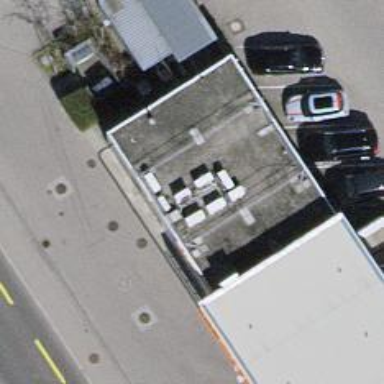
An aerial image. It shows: Kiosk shop.